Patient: sex M, age 50
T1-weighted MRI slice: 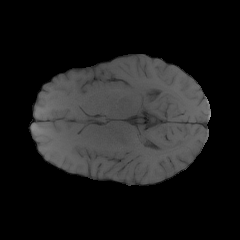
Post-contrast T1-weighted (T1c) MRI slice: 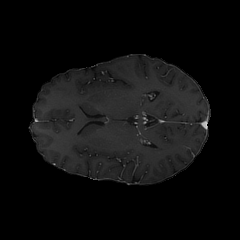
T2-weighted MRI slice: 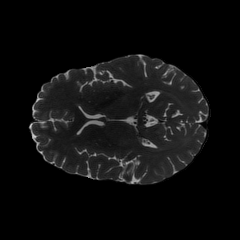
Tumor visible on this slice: no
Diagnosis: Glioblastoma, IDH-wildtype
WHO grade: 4